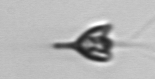
Label: Pyramimonas_longicauda